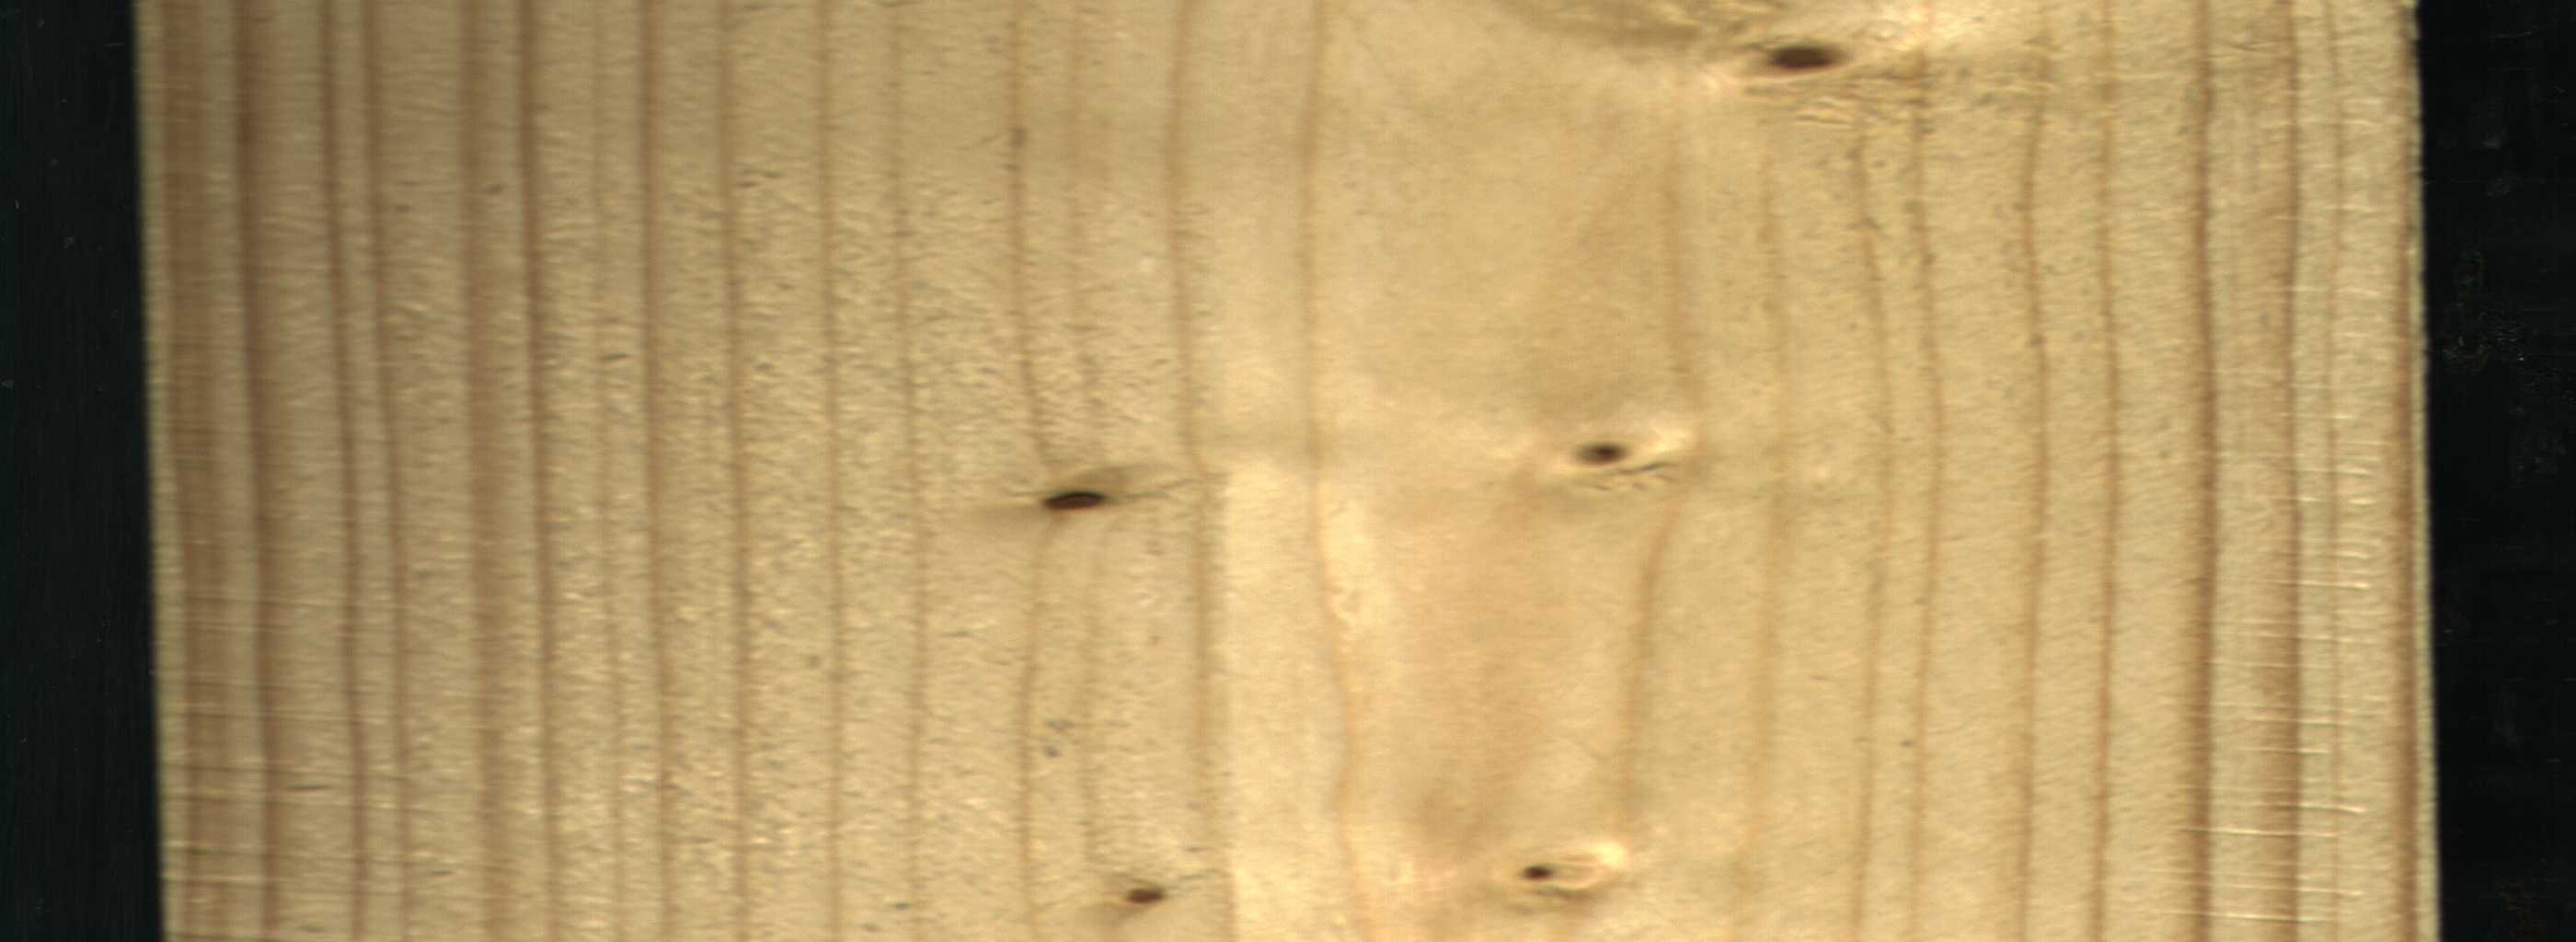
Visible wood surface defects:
Dead_Knot
Live_Knot
Live_Knot
Live_Knot
Live_Knot